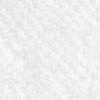
Label: no_change